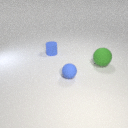
small blue rubber cylinder behind large green rubber sphere